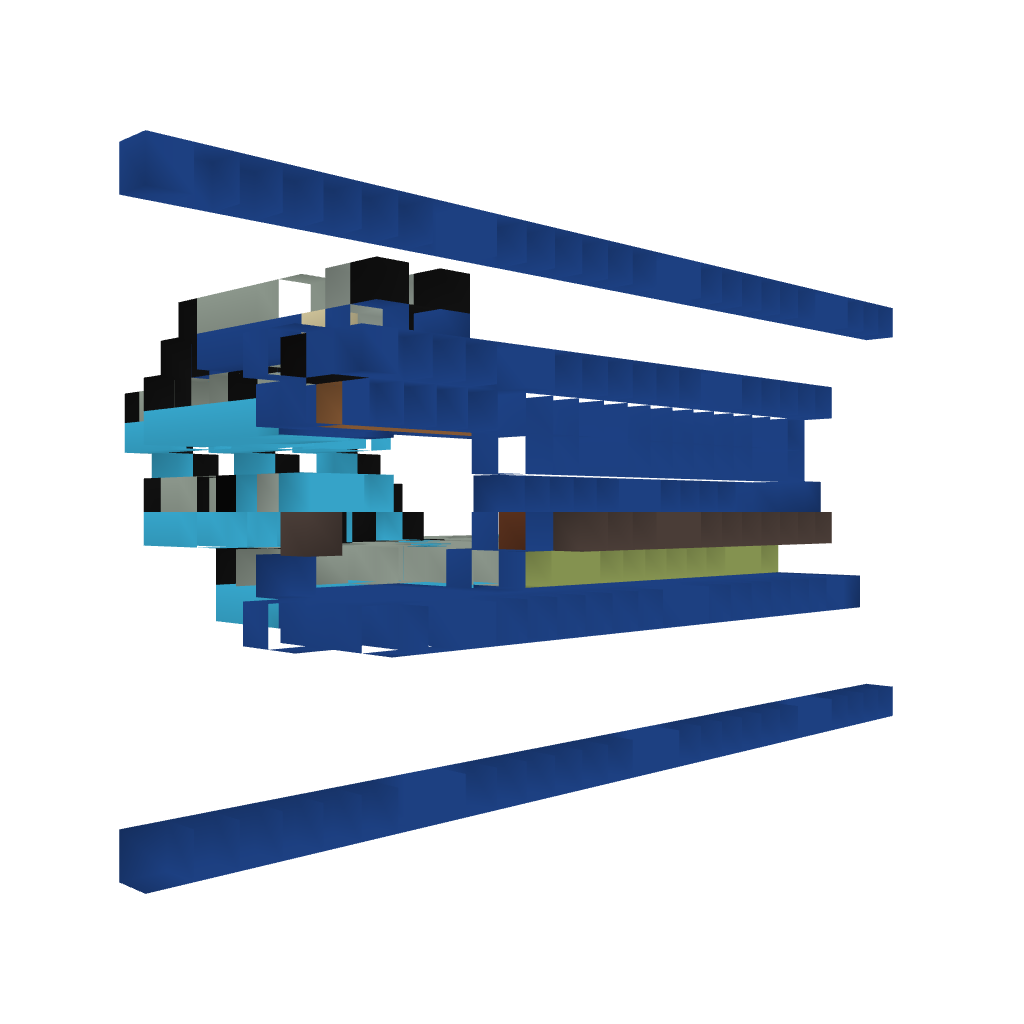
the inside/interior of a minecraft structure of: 9-buttons with light